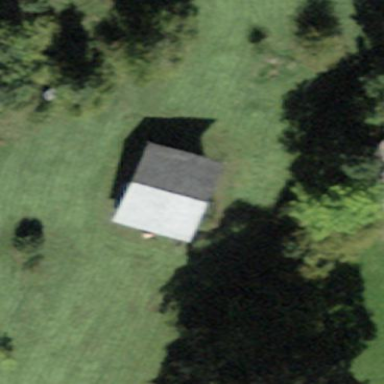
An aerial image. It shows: Rural barn.